Brain MRI, t1w sequence, axial 2D slice.
Patient: age 23, sex F, weight 90 kg, height 1.9 m
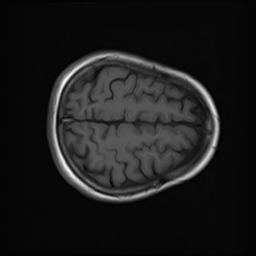